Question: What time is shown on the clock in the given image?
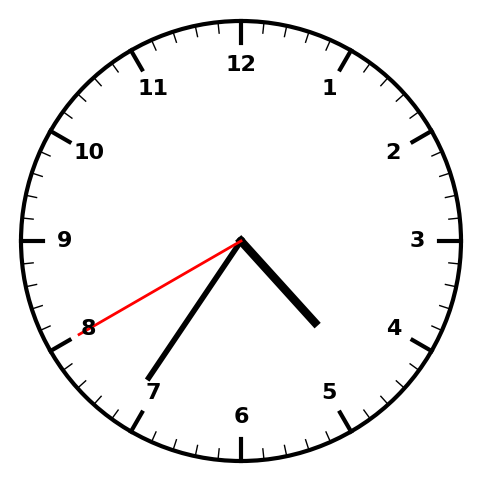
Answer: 04:35:40